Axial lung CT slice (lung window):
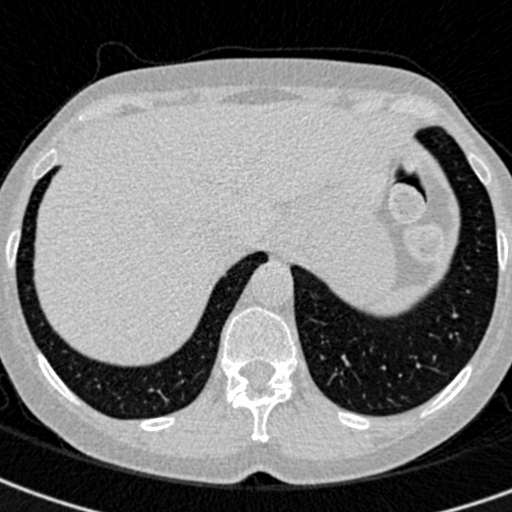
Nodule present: no